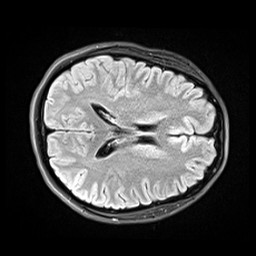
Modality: FLAIR
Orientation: axial
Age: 28
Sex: female
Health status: healthy
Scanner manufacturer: siemens
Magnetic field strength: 3 T
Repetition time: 9 s
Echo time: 0.088 s